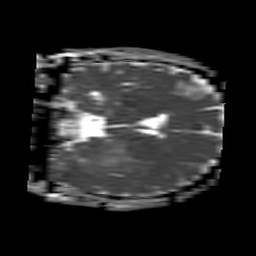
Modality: ADC
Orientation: coronal
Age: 30
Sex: male
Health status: ill
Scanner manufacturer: philips
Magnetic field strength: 3 T
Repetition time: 3.8 s
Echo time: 0.09 s